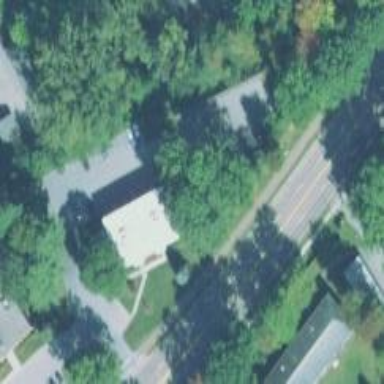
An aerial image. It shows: Healthcare clinic.